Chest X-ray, AP view. Patient: 75 years old, sex F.
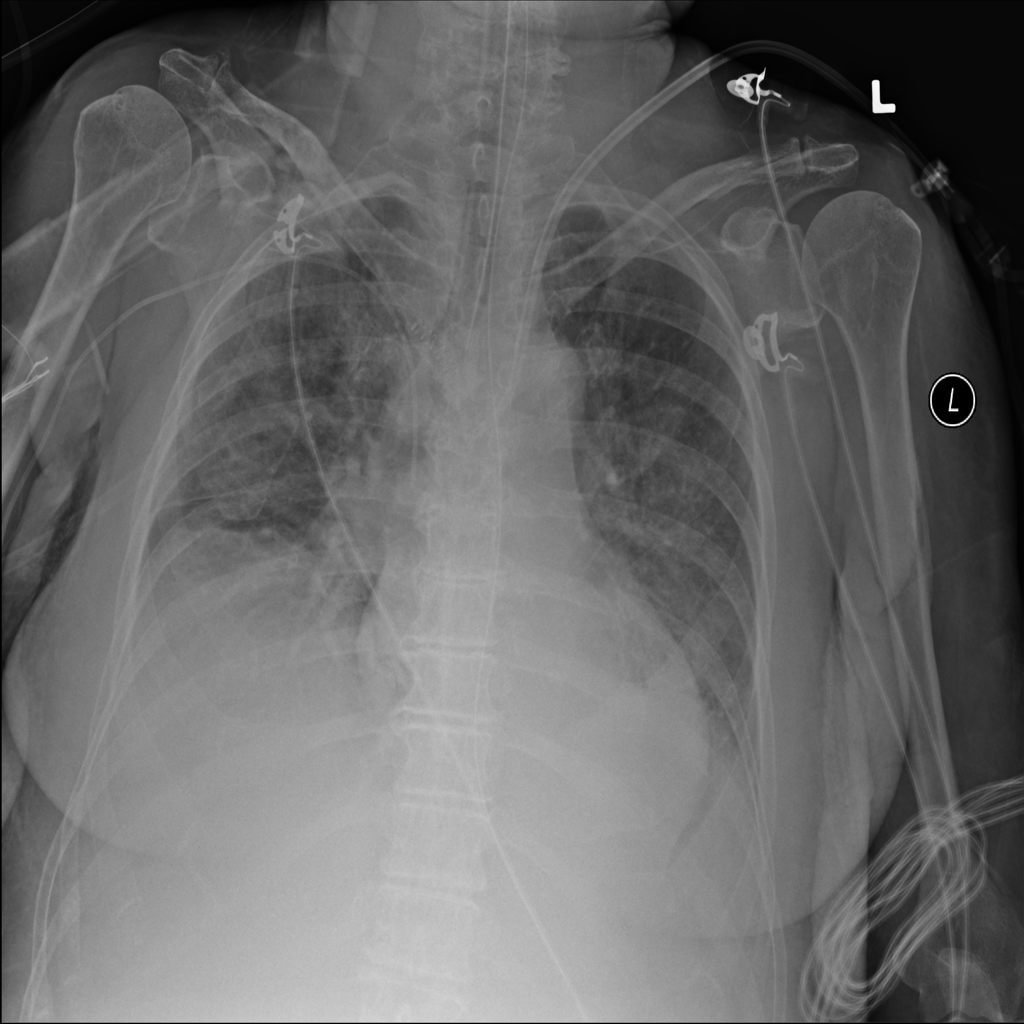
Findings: No Finding